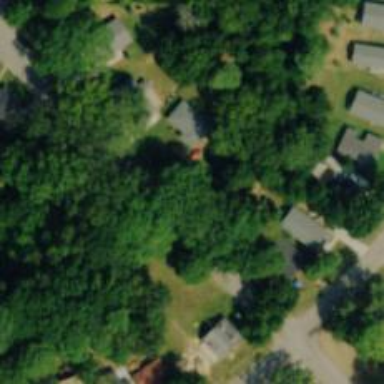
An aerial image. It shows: Neighborhood.